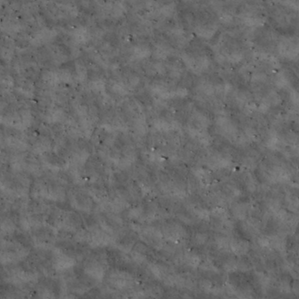
Label: non_frost